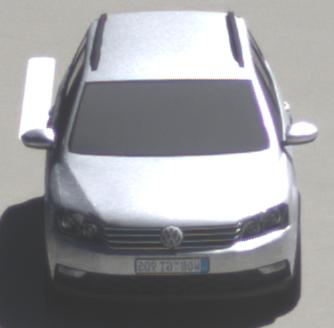
Make: VW
Model: Passat Alltrack 1.8 TSI
Detailed model: Passat (B7) Alltrack
Model produced from: 2012/03
Model produced until: 2013/06
Doors: 5
Color: white
Road condition: wet road
Daytime: midday
Contrast: high contrast